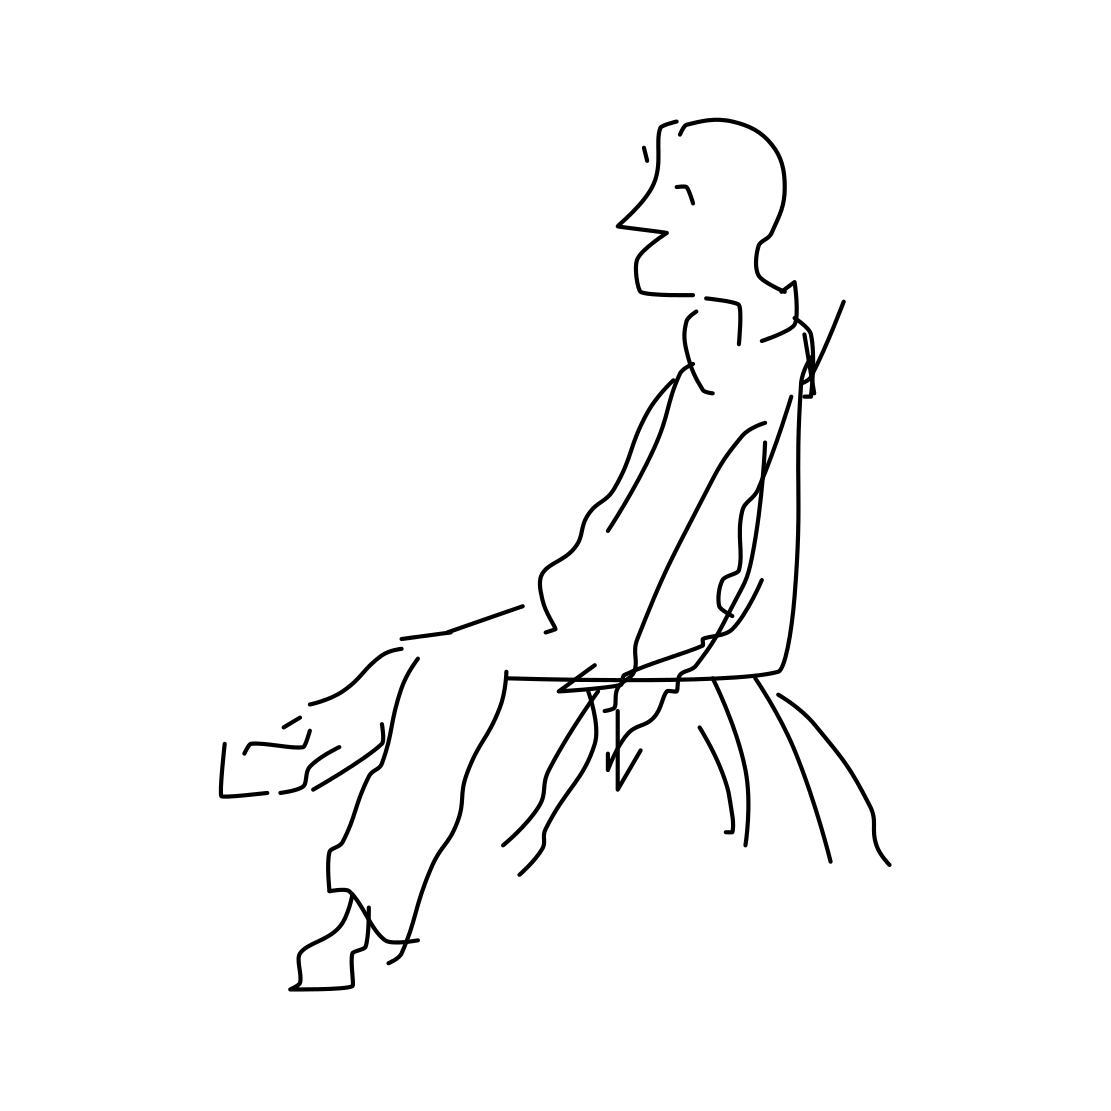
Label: person sitting